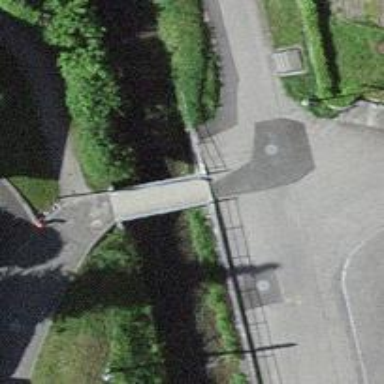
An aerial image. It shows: Concrete path bridge.